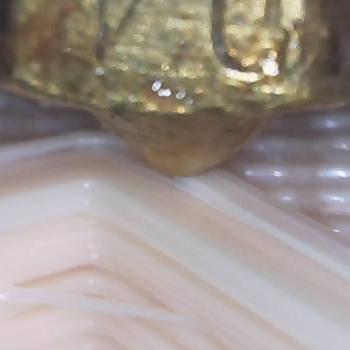
Flow rate: 59%